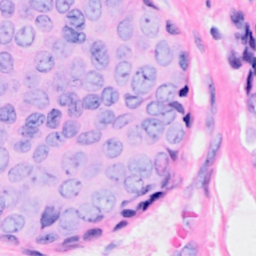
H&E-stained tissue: Breast